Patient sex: M
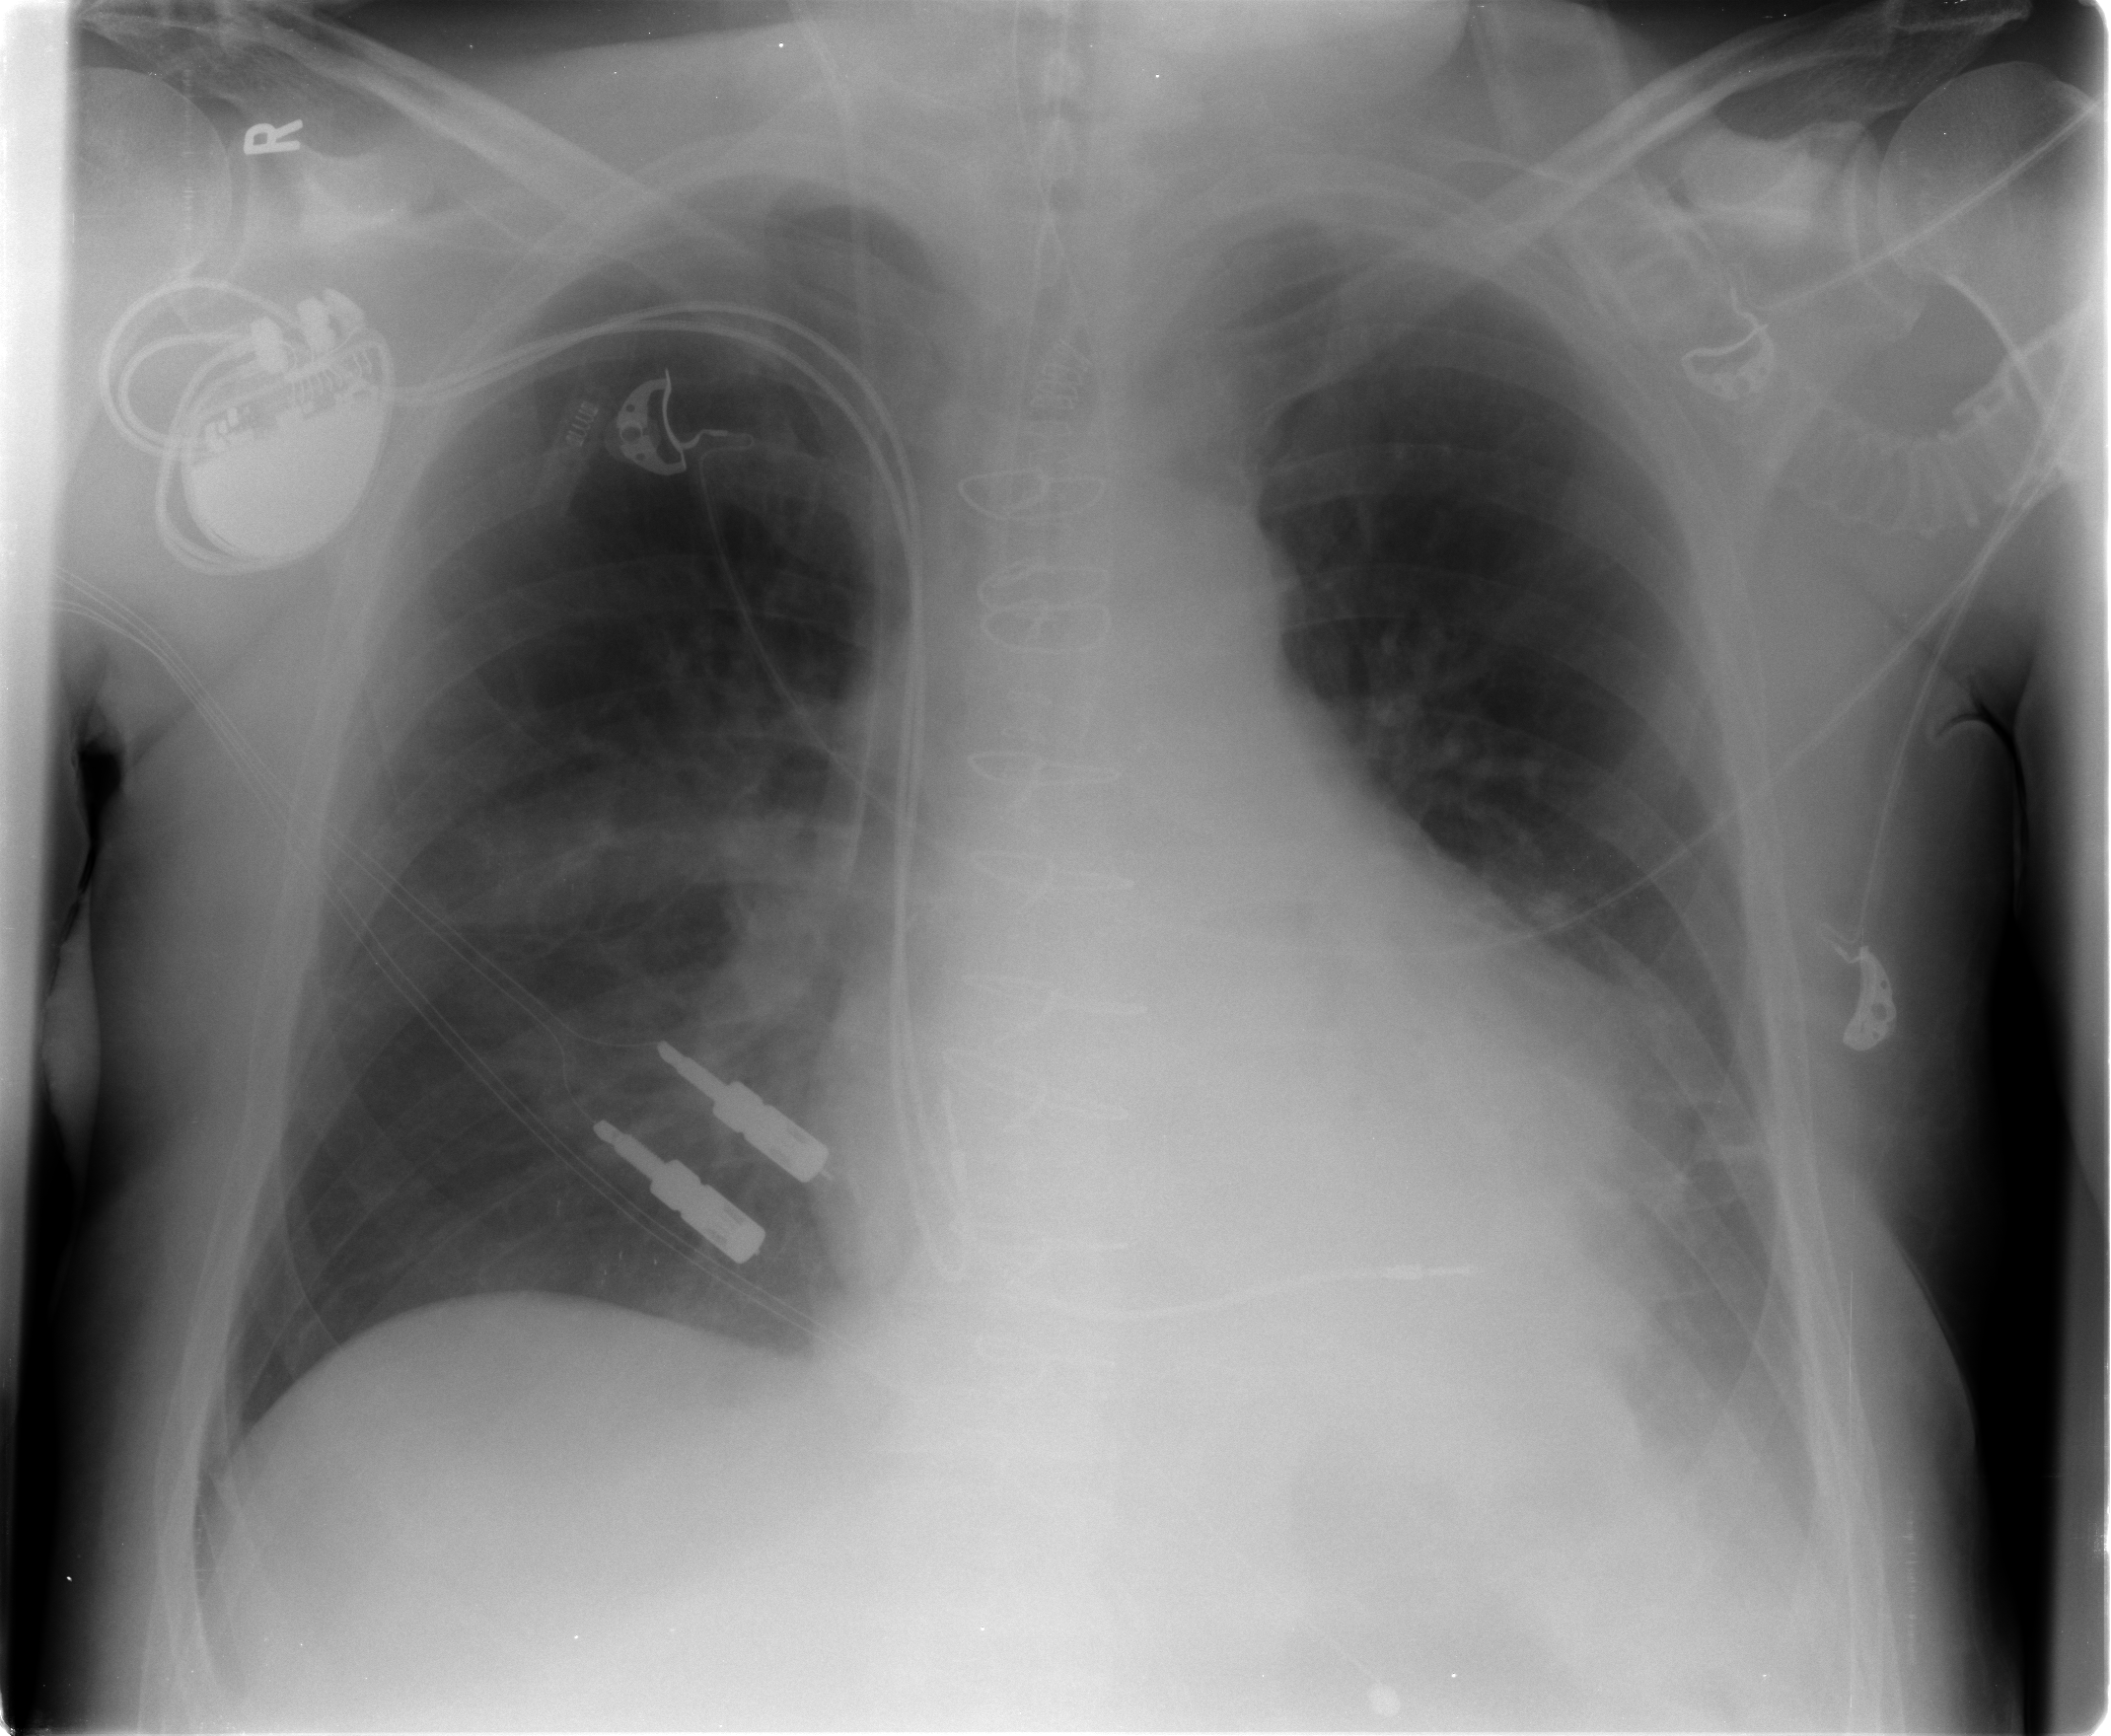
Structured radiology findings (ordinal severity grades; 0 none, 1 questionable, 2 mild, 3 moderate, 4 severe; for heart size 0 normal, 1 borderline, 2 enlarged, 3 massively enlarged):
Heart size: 1
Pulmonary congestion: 3
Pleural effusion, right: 2
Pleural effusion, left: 2
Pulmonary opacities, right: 0
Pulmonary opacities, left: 0
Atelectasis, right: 0
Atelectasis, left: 2